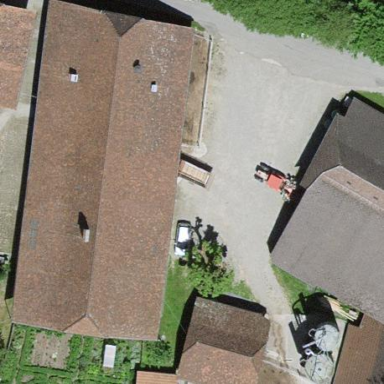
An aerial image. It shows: Farm building.